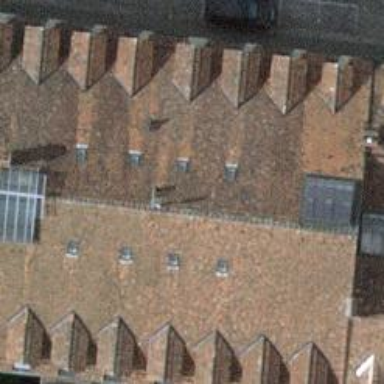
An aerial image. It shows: Office building with gabled roof.